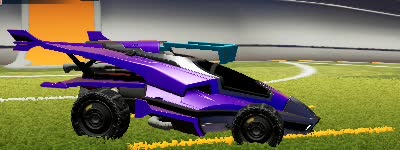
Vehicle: aftershock